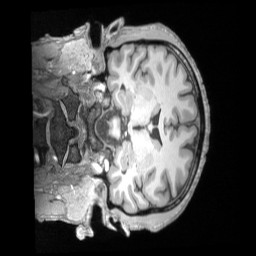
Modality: T1w
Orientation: coronal
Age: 31
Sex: male
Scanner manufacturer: siemens
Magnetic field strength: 3 T
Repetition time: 2.53 s
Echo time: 0.00164 s